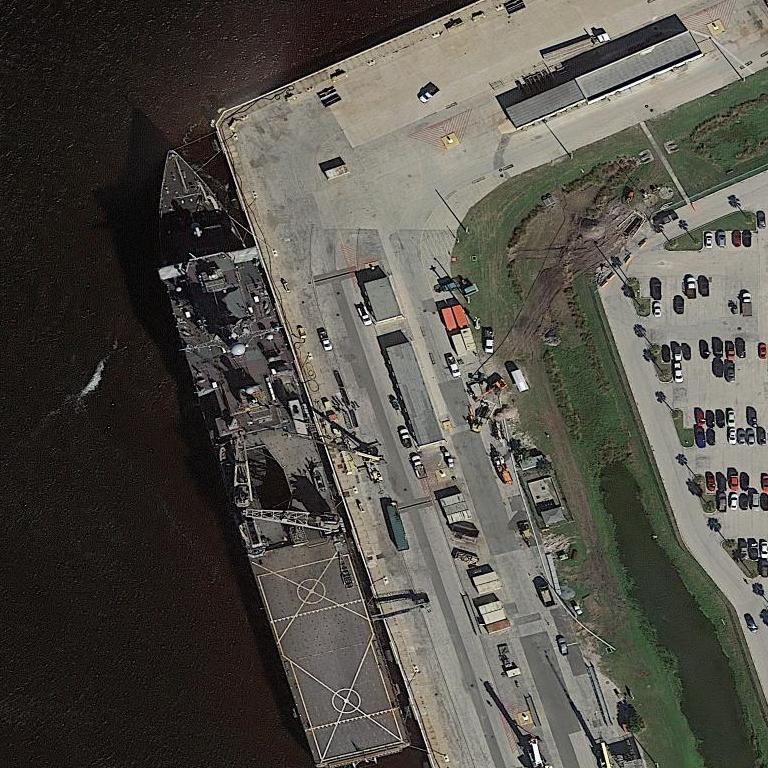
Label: Whitby_Island-class_dock_landing_ship